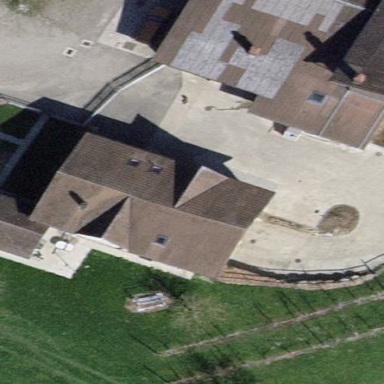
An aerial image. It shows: Farm building.